Question: So, I'm trying to making some content fit nicely into another container.
My CSS: (The boxes that say 'test' are id='resultBox')
'''
#resultBox{
display: block;
position:absolute;
width:20%;
margin:0px;
padding:0px;
}
'''
But this looks bad, it's all cramped, however, I want there to be 5 boxes per line, is there a way I can give a margin, and make it automatically adjust the width%?
Picture related: The top one is the margin I want, but the bottom is the behaviour I want.

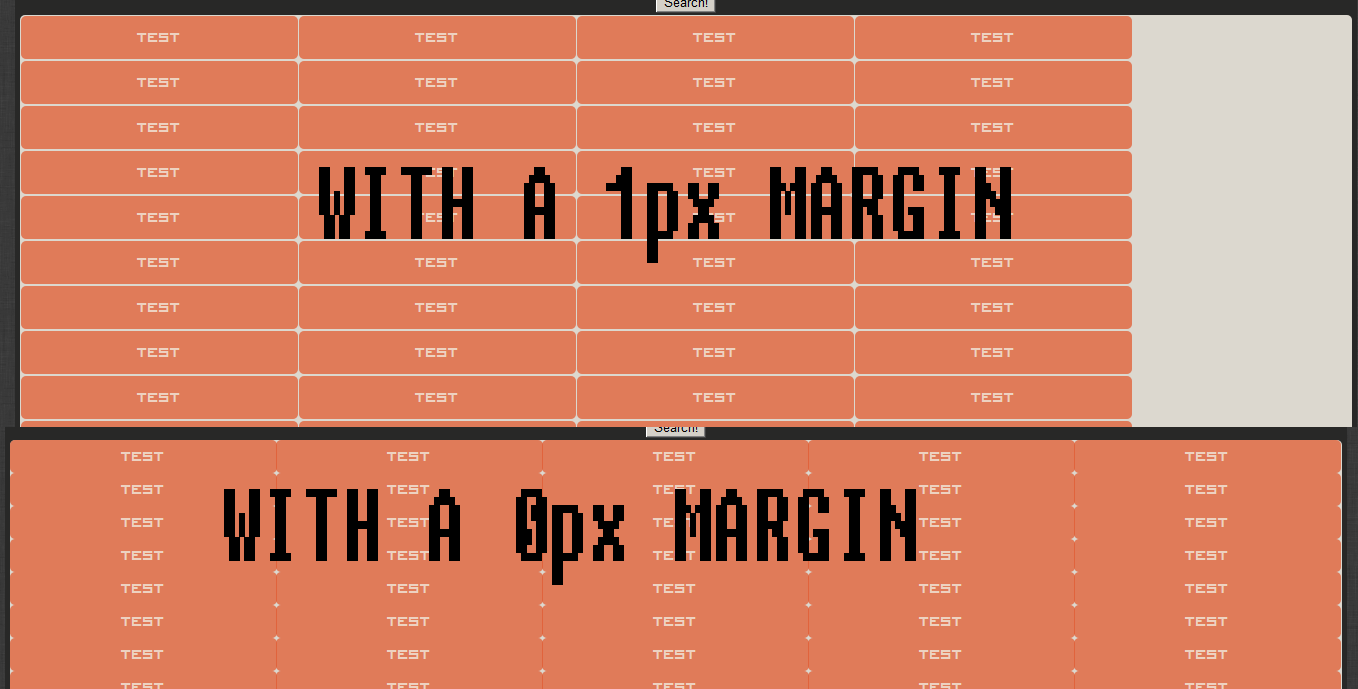
Answer: What about this table-less table implementation?
<URL>
'''
<div id="table">
<div class="row">
<div><span>Test</span></div>
<div><span>Test</span></div>
<div><span>Test</span></div>
<div><span>Test</span></div>
<div><span>Test</span></div>
</div>
</table>
'''
You can also do this without rows if you're willing to <URL>:
<URL>
'''
<div id="table">
<div><span>Test</span></div>
<div><span>Test</span></div>
<div><span>Test</span></div>
<div><span>Test</span></div>
<div><span>Test</span></div>
</div>
'''